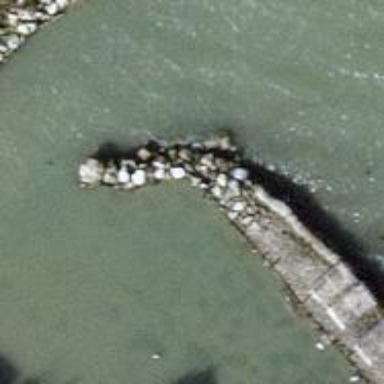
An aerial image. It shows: Breakwater structure.